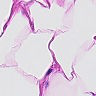
Metastatic tissue present: no